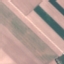
Land use / land cover: AnnualCrop